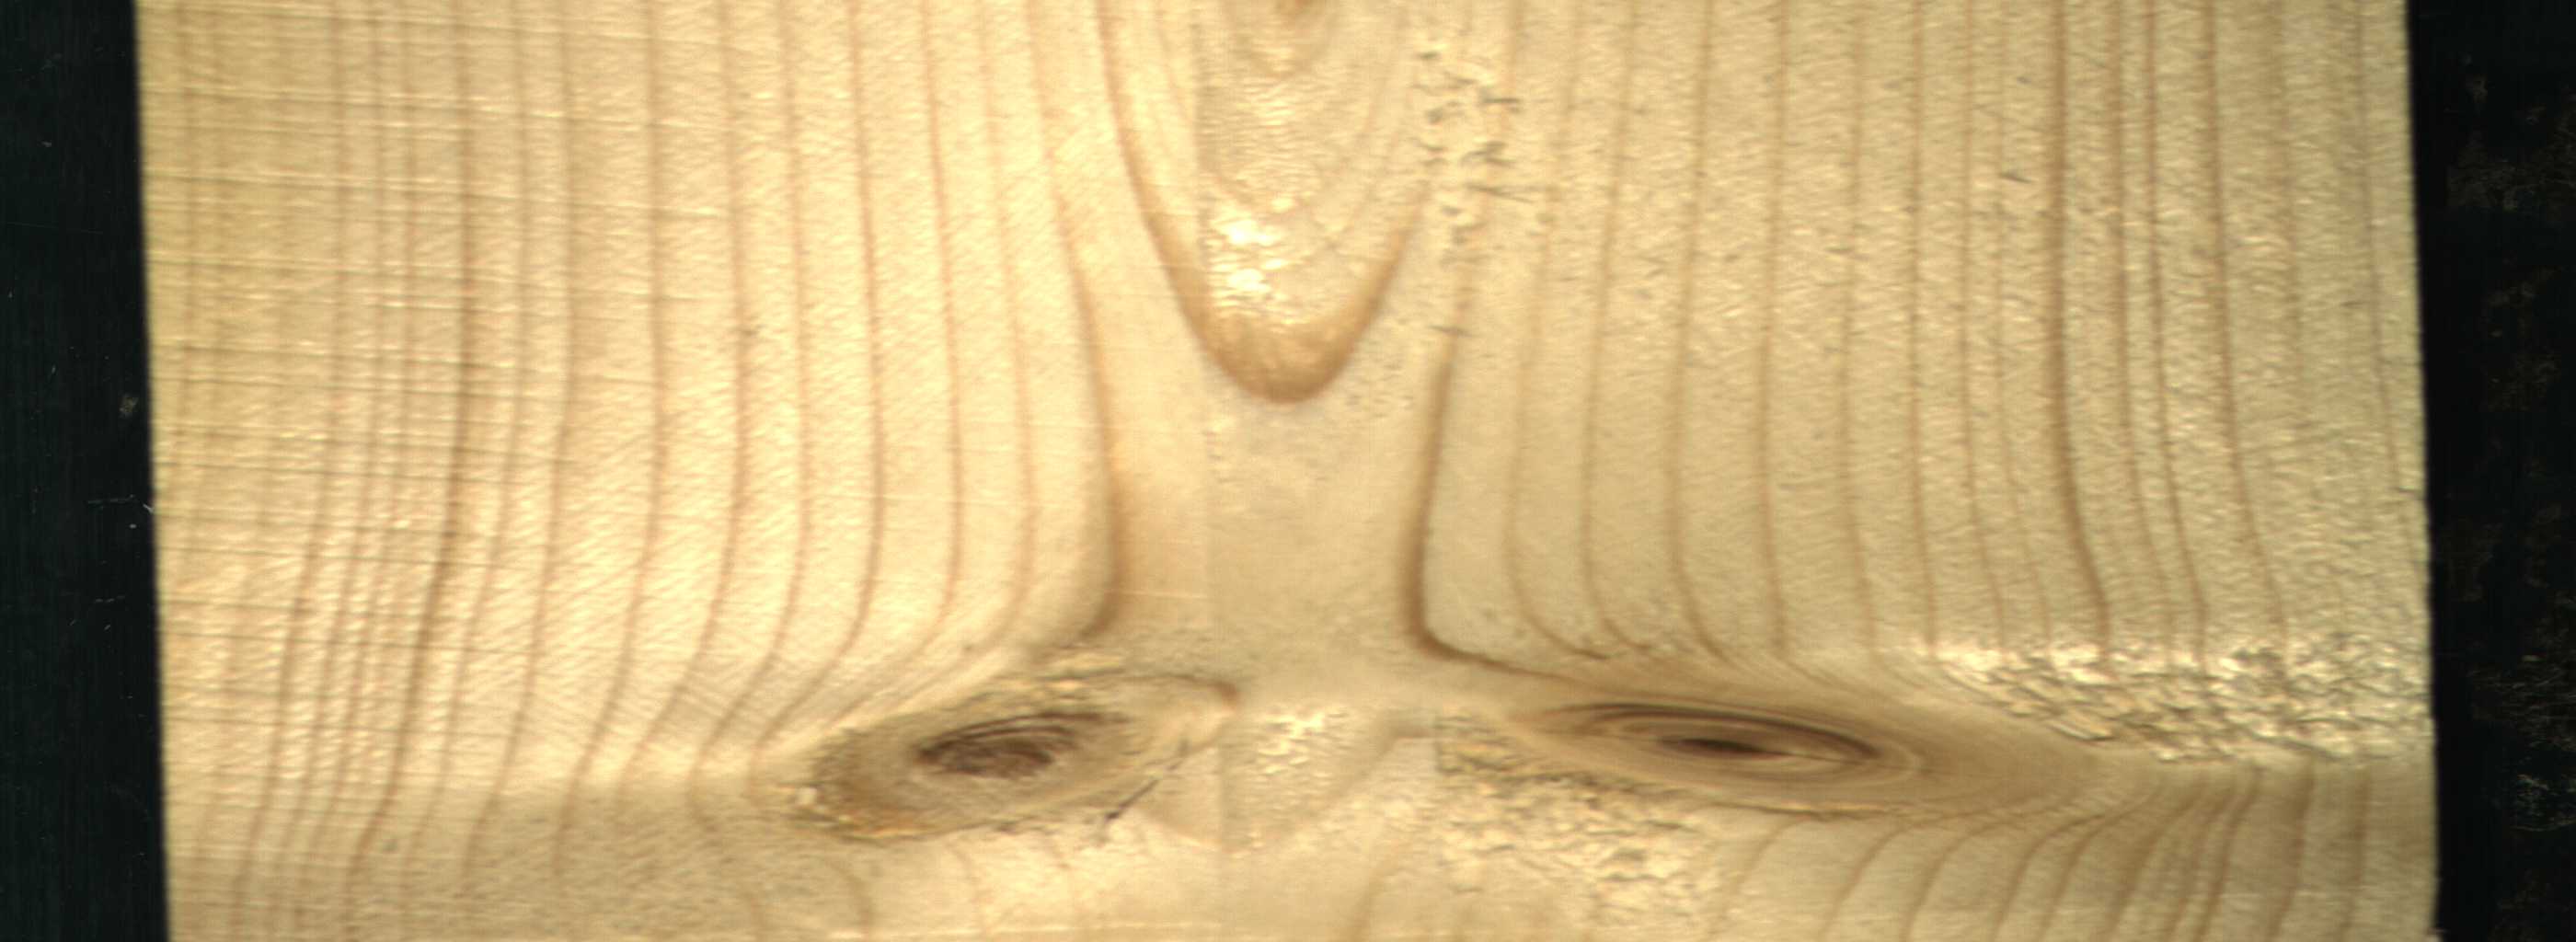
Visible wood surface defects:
Live_Knot
Live_Knot